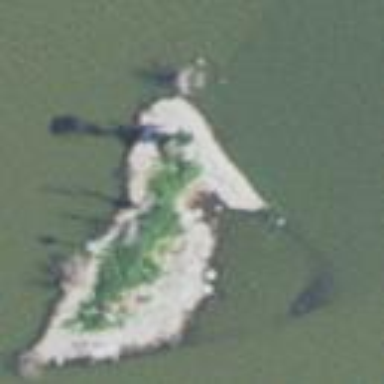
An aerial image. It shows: Islet.